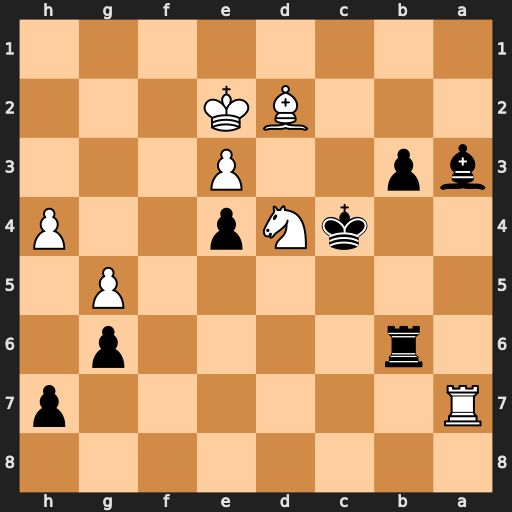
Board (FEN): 8/R6p/1r4p1/6P1/2kNp2P/bp2P3/3BK3/8
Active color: b
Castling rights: -
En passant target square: -
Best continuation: b2 Rxa3 b1=Q Rc3+ Kd5